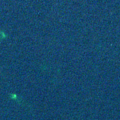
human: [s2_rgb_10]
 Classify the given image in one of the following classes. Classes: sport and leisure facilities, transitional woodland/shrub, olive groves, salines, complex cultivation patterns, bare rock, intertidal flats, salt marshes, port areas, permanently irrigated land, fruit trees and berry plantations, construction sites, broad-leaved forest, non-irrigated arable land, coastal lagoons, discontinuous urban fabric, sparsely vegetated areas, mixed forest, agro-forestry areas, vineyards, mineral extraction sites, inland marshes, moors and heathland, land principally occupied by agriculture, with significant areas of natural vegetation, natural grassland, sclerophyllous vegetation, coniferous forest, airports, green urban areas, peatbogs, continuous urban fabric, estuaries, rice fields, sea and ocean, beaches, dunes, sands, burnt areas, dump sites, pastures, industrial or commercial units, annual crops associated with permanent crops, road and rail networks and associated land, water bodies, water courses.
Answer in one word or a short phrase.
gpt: sea and ocean